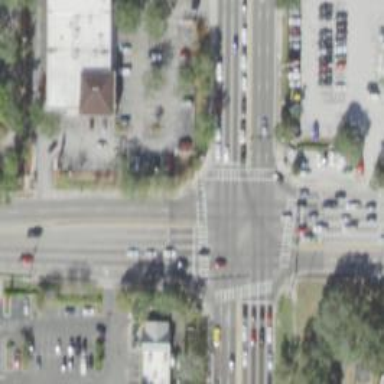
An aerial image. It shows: Marked crossing on the road.